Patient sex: M
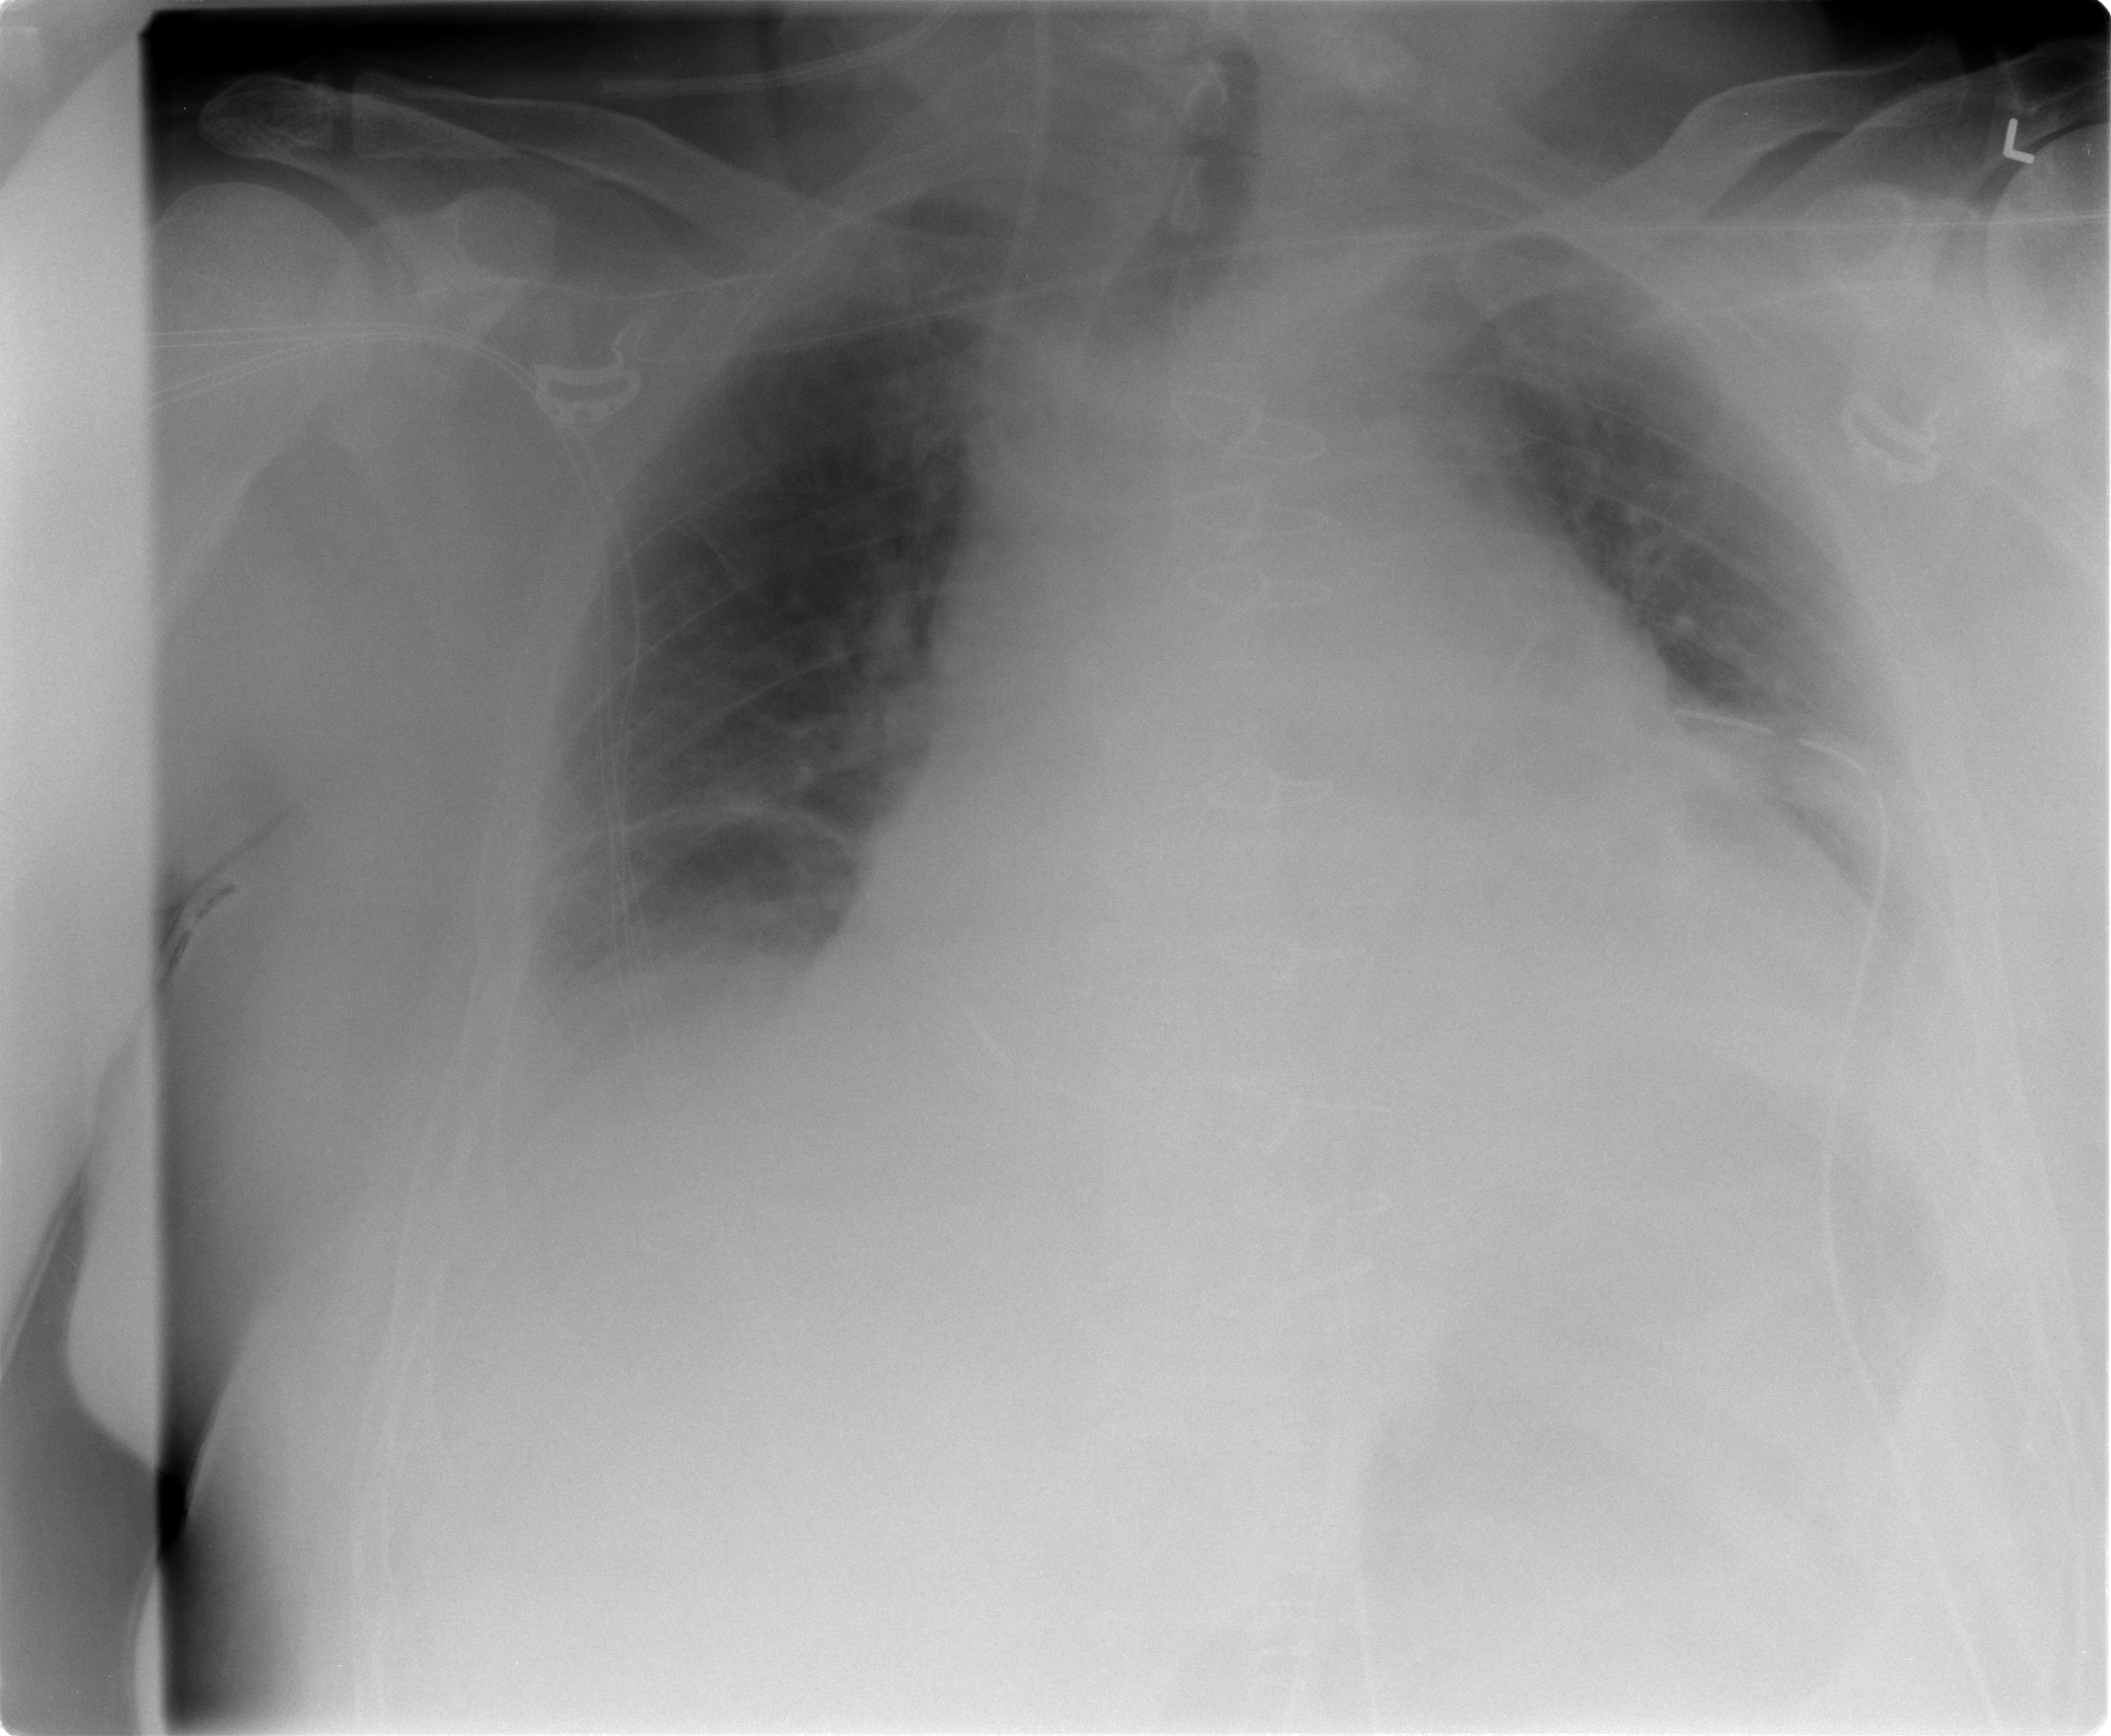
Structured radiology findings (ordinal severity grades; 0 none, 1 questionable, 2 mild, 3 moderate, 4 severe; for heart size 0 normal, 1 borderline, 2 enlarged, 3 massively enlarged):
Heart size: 3
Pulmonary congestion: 2
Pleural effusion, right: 1
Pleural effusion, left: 1
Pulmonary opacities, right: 0
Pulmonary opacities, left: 0
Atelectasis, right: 2
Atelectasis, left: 2